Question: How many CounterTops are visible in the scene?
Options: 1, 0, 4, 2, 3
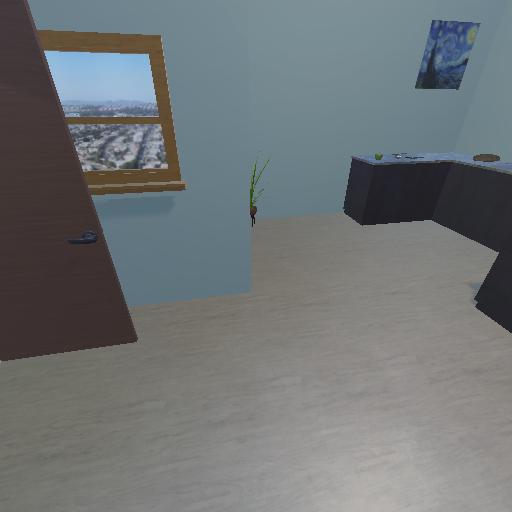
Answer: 1